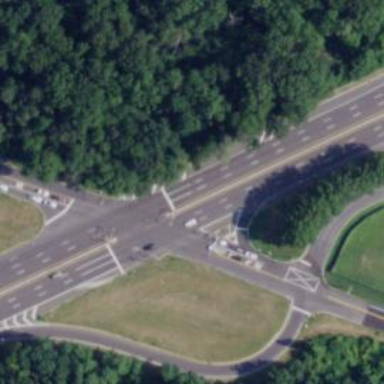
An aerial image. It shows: Trunk link highway.